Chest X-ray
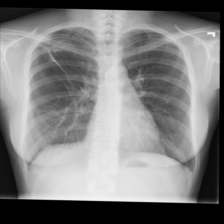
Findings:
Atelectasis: negative
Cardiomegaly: negative
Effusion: negative
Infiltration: negative
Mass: negative
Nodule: negative
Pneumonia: negative
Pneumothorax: positive
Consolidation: negative
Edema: negative
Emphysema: negative
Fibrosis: negative
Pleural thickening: negative
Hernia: negative